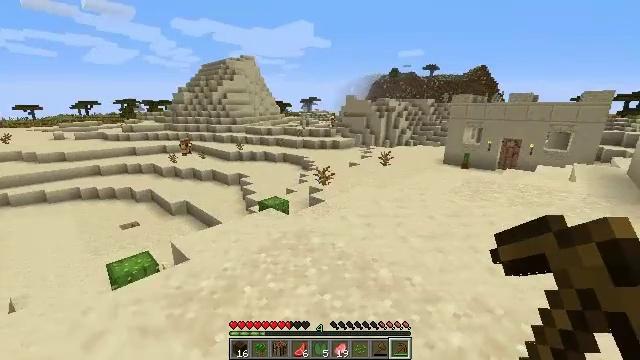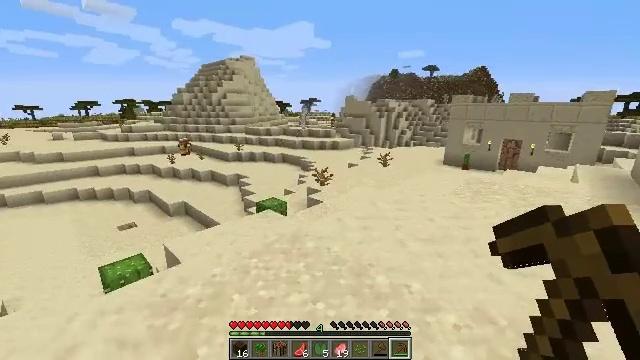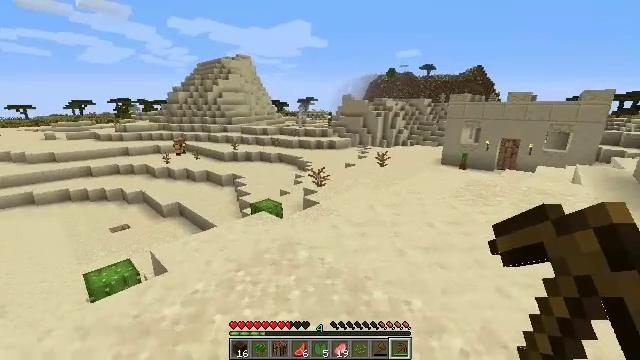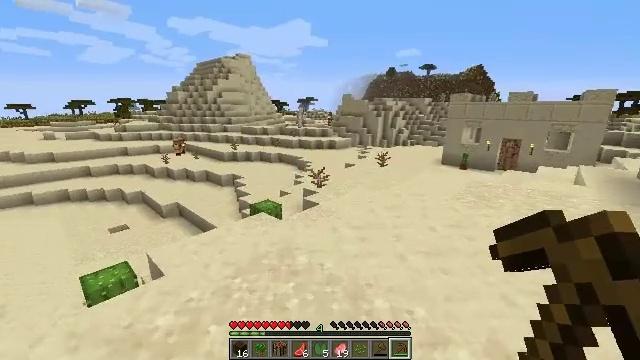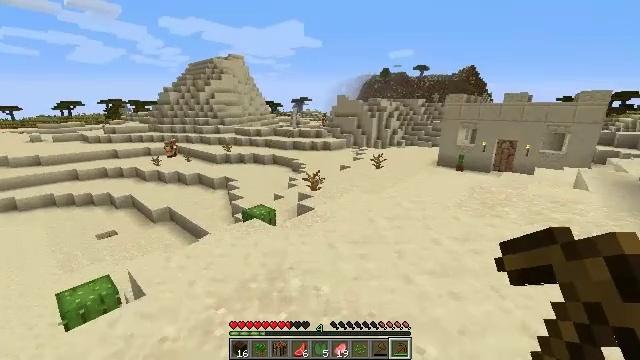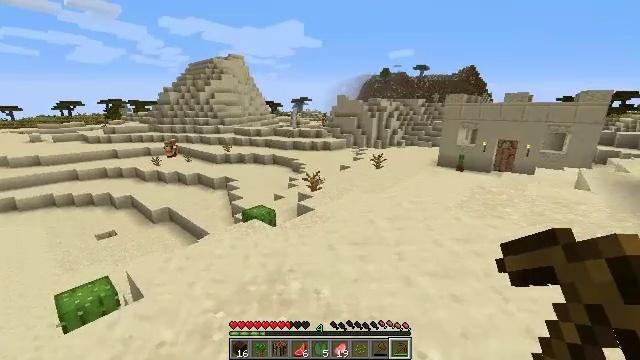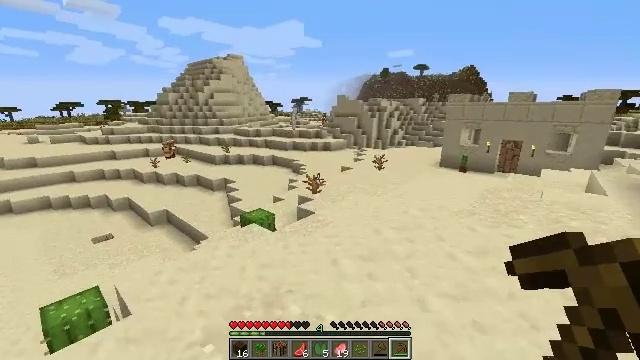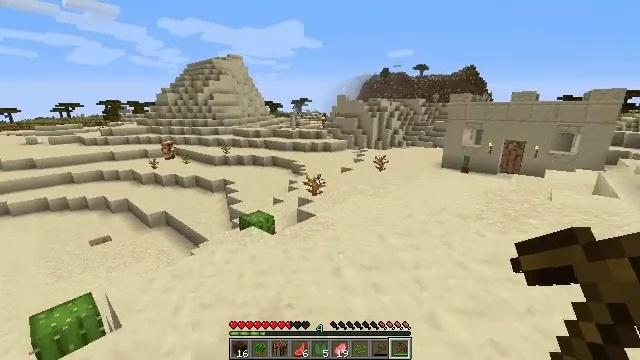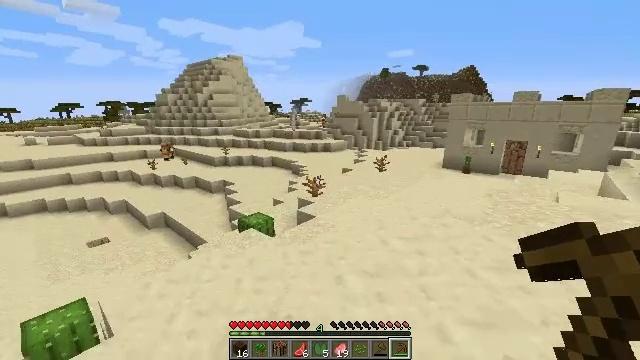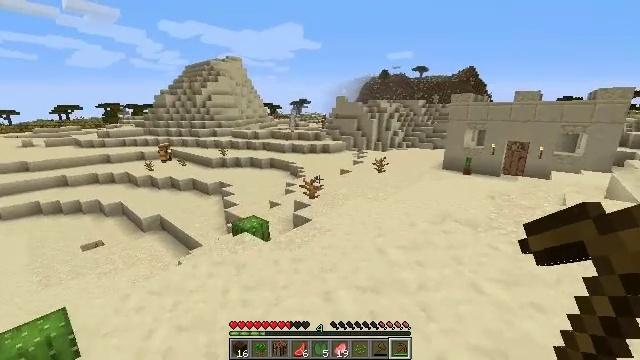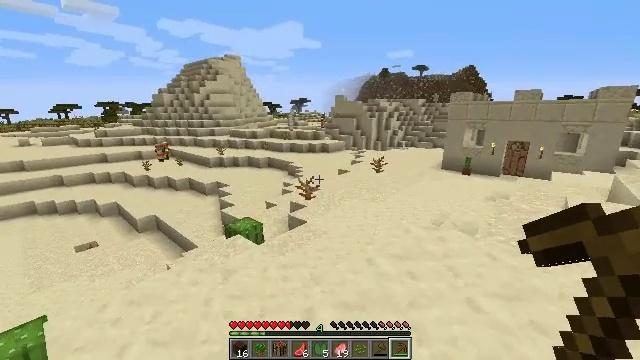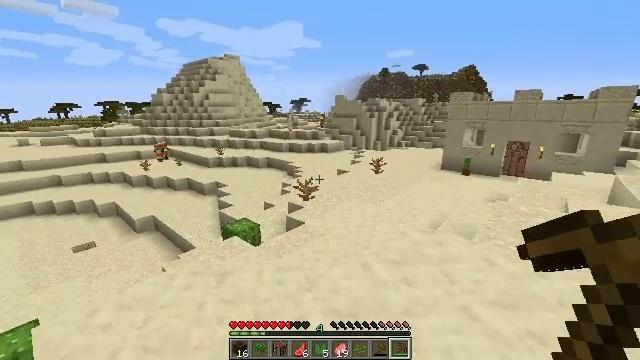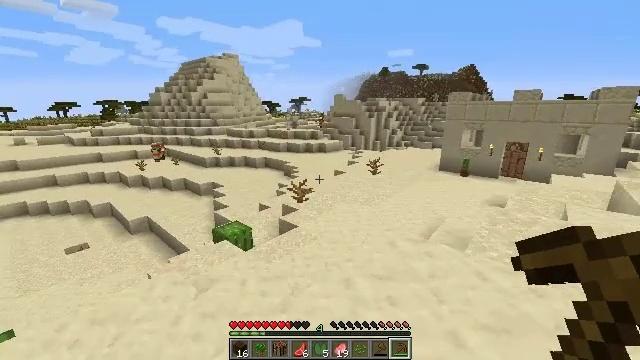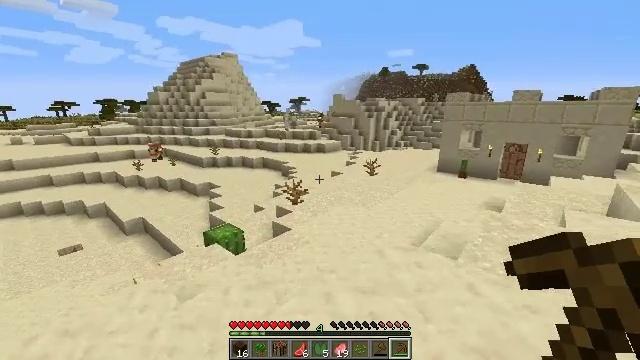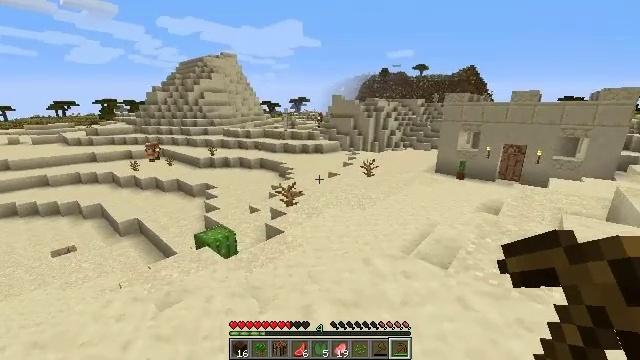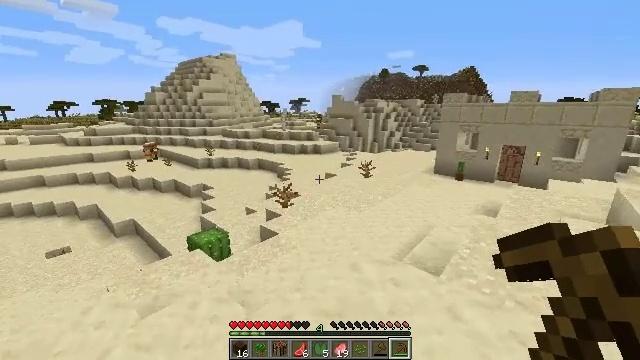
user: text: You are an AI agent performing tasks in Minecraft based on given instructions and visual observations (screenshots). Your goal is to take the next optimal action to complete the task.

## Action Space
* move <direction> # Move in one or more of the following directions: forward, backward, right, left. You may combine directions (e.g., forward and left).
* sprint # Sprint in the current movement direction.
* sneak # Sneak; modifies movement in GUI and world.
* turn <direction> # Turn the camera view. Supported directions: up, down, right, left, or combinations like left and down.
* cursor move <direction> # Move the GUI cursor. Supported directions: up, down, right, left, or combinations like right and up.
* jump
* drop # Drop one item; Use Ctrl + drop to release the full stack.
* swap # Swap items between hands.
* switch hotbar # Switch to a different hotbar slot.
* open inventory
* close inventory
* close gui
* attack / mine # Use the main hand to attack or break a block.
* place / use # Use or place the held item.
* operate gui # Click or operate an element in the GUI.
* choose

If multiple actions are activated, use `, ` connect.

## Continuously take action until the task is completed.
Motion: motion action
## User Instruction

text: Mine the potted cactus.
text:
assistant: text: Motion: move forward
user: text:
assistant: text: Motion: move forward
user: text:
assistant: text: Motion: move forward
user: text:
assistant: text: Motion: move forward, turn right
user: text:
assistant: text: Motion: move forward
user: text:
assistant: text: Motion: move forward
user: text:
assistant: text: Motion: move forward
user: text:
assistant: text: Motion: move forward and move right
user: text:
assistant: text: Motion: move forward and move right
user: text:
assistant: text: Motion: move forward and move right
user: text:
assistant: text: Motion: move forward and move right
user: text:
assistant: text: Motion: move forward and move right
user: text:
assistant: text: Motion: move forward and move right
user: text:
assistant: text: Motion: move forward and move right
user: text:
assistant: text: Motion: move forward and move right
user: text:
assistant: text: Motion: move forward
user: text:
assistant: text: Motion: move forward
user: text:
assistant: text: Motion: move forward, sprint, turn right
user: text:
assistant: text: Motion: move forward, sprint, turn right
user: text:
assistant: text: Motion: move forward, sprint, turn right
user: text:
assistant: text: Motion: sprint, turn right
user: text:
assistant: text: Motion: move right
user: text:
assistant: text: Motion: move right
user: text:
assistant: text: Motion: move forward and move right
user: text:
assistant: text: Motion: move forward and move right
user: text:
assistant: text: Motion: move forward and move right, turn right
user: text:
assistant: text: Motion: move forward, turn right
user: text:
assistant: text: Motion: move forward
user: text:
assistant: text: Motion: move forward
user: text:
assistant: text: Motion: move forward